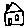
Label: house